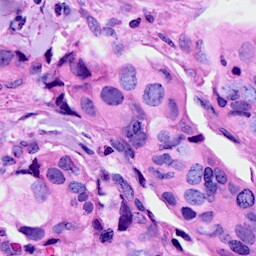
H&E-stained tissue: Breast